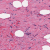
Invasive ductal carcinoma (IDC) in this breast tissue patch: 0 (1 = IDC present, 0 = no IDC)